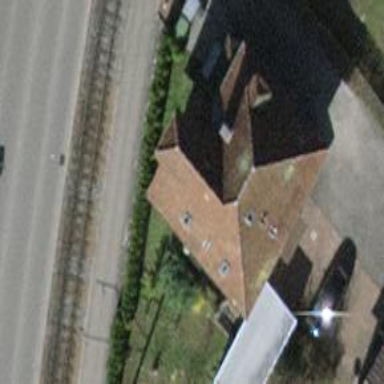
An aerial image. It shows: Detached building.